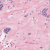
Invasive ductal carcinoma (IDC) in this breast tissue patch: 1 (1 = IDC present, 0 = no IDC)